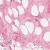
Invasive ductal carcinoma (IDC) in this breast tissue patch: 0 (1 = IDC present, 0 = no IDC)